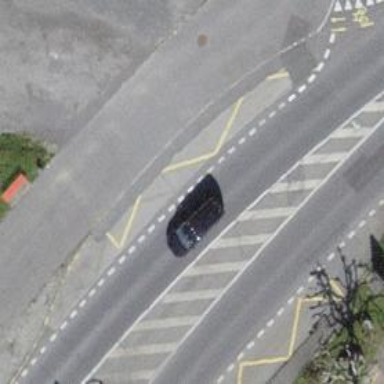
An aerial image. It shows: Bus stop along the road.